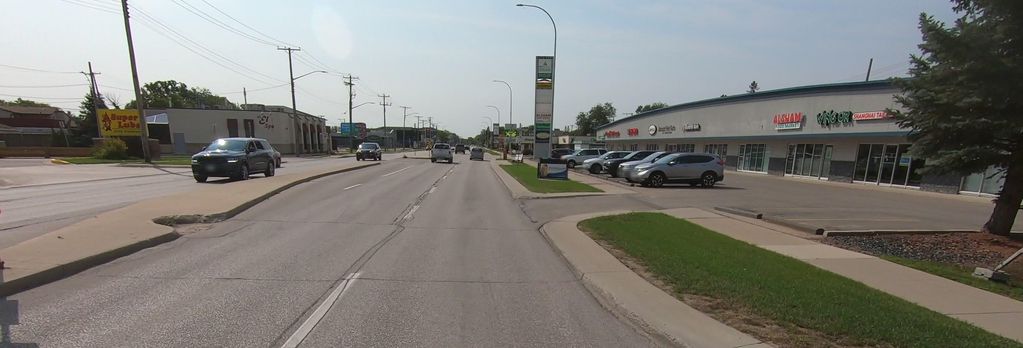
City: winnipeg